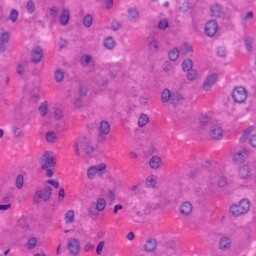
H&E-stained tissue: Liver